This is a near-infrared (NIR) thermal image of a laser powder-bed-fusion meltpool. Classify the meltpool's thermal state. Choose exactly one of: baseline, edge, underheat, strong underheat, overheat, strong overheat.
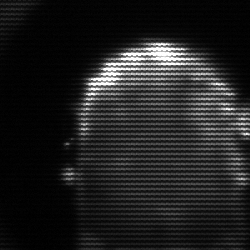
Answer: baseline